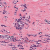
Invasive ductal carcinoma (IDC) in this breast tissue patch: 1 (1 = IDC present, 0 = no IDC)